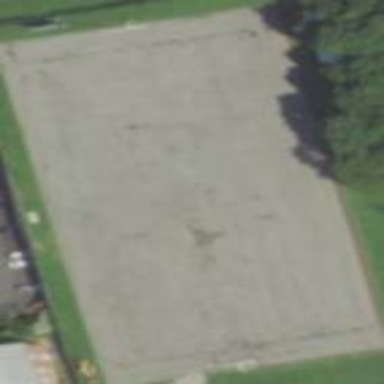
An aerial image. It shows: Astroturf pitch for American football.